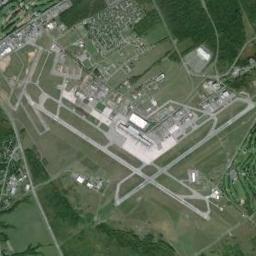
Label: airport